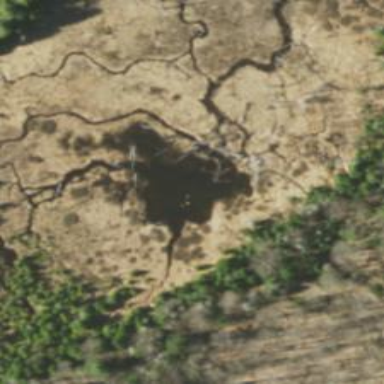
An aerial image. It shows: Marshy wetland area.